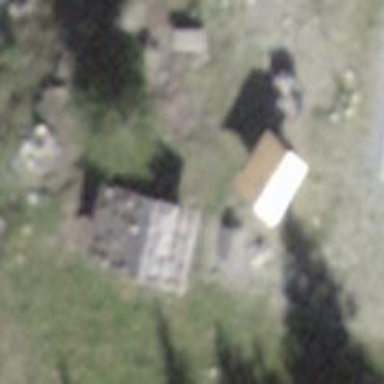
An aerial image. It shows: Picnic site for tourists.